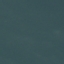
Label: SeaLake